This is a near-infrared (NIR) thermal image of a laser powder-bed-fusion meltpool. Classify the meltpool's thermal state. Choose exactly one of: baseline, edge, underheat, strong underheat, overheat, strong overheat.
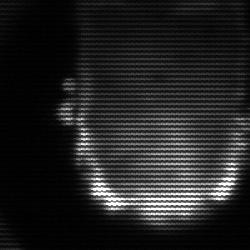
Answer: baseline